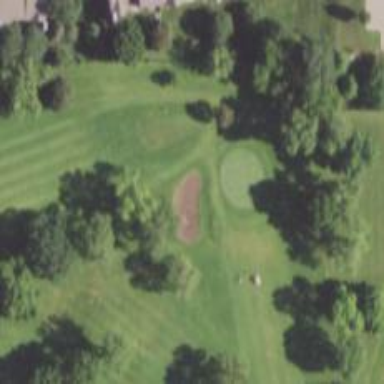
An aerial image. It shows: Golf hole.